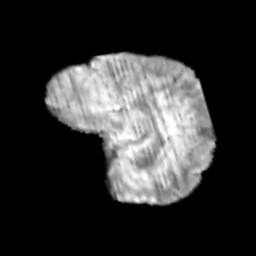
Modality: T2w
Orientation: sagittal
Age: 9
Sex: male
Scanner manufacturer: siemens
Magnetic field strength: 3 T
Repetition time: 3.8 s
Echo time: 0.07 s